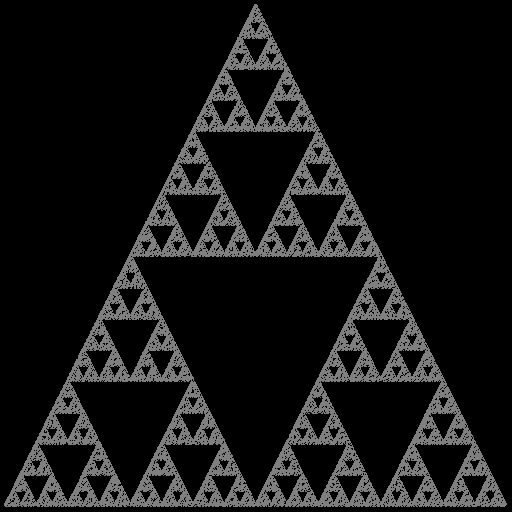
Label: sierpinski_gasket